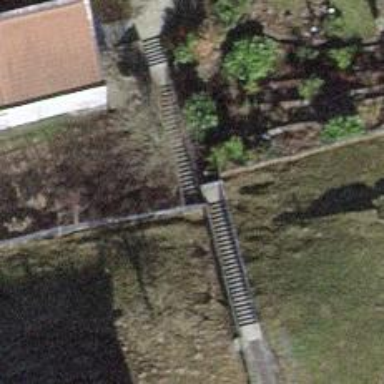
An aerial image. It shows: Road with steps.